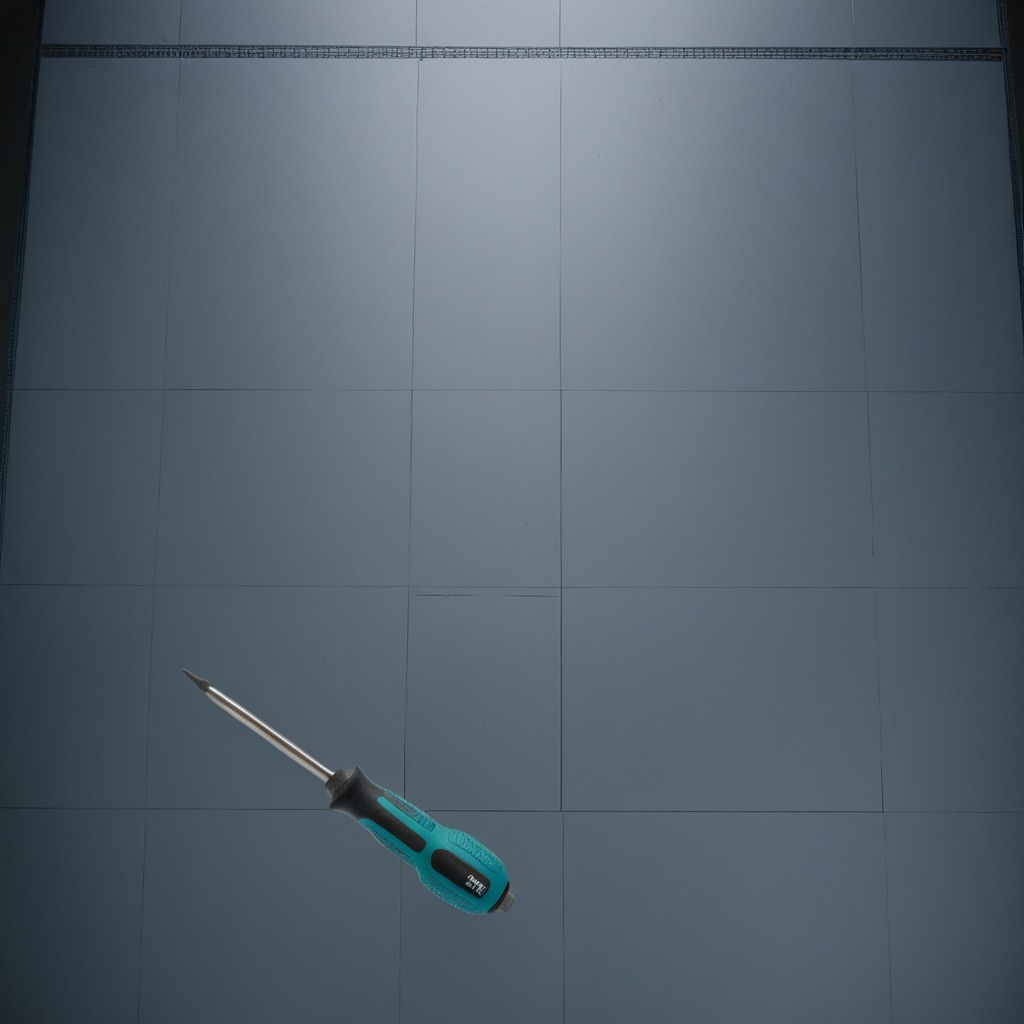
A screwdriver lies on a toolbox surface in an airplane hangar workshop 8K.